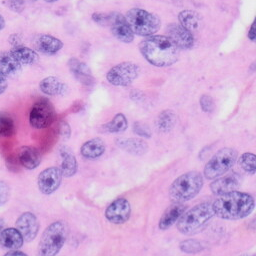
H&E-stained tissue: Skin